Question: I have some text field and I need refresh button like in Safari navigation bar.

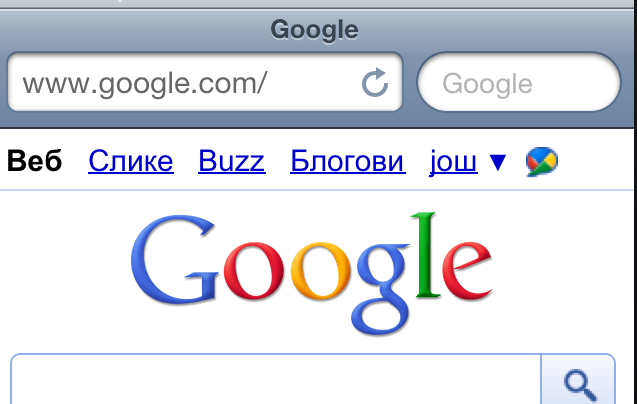
Answer: The refresh graphic itself can be extracted using <URL>
To place it in a UITextField like in Safari, set the UITextField rightView property to a UIImageView or UIButton with the image set to the refresh image.
'''
UITextField* myTextField = [[[UITextField alloc] initWithFrame: CGRectMake(0,0,200,44)] autorelease];
myTextField.rightView = [[[UIImageView alloc] initWithImage: [UIImage imageNamed: @"UIButtonBarRefresh.png"]] autorelease];
'''
You'll want to use a UIButton instead of a UIImageView if you want to get the TouchUpInside notification for the refresh button.